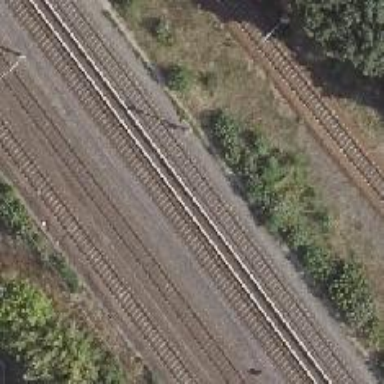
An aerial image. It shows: Railway signal.